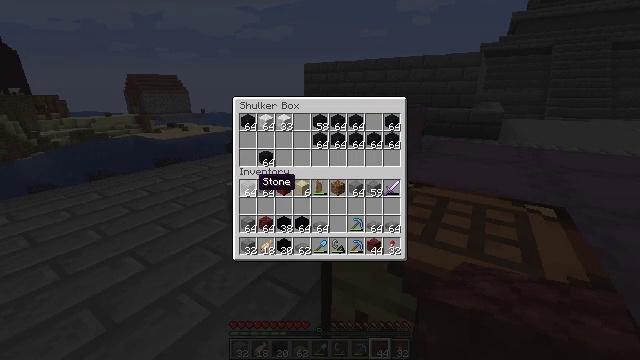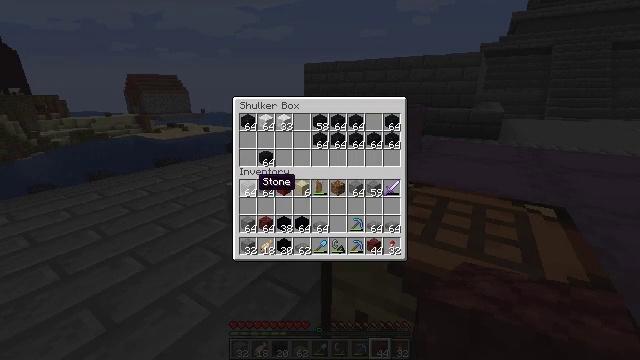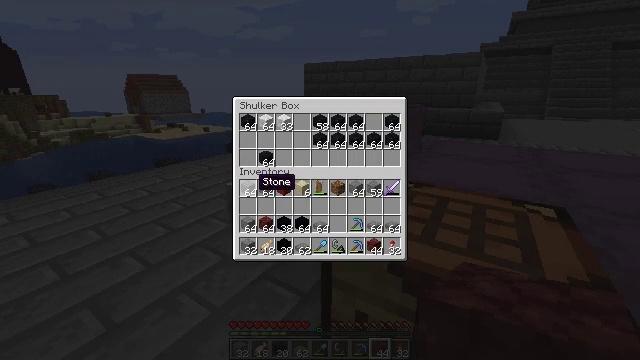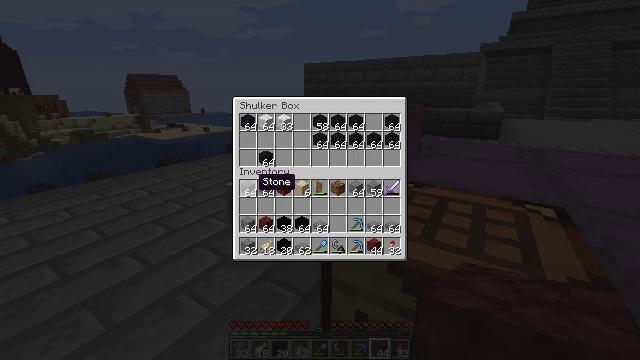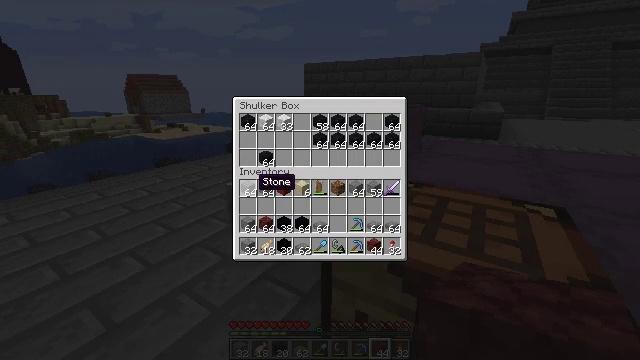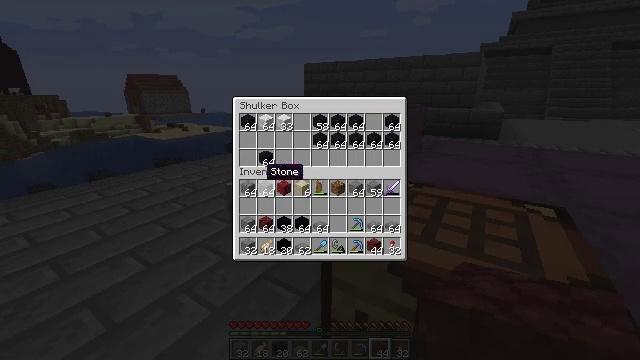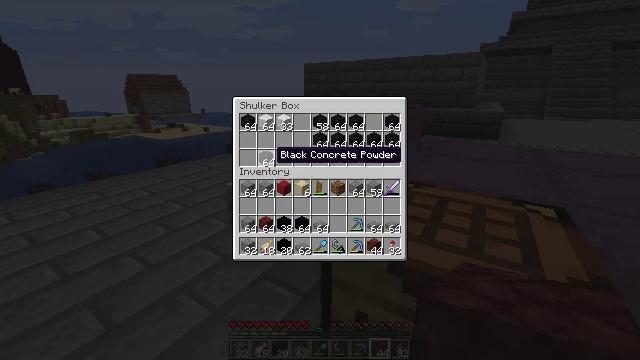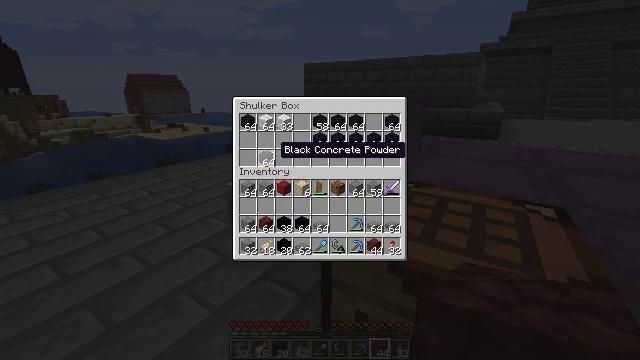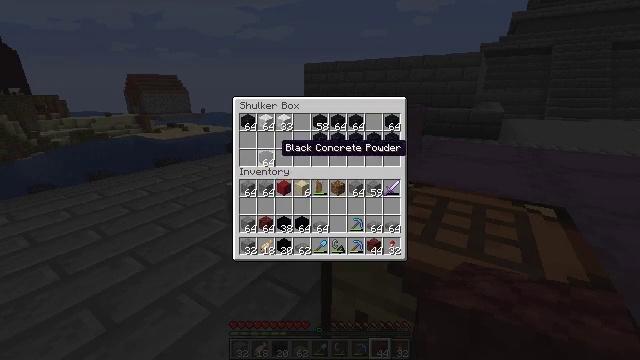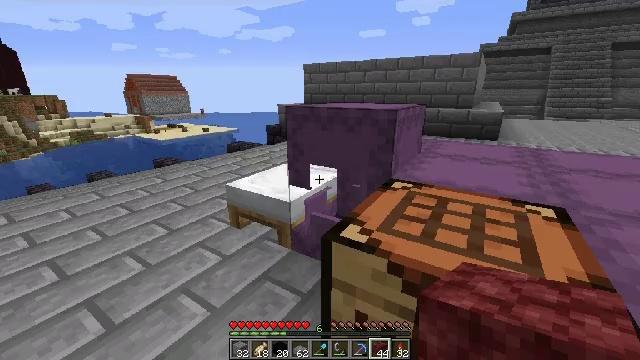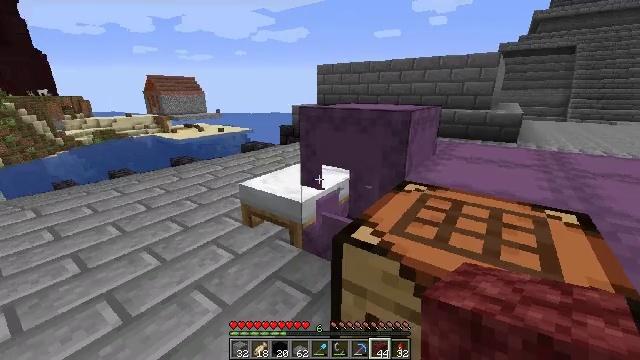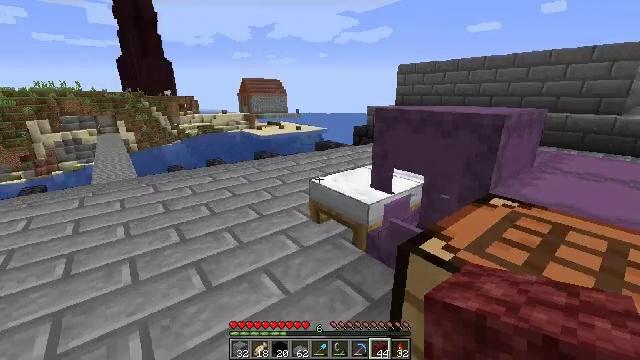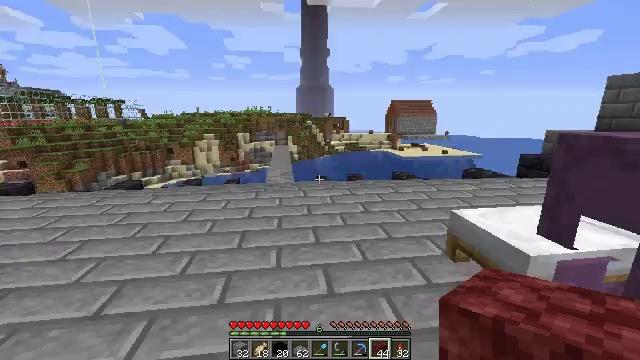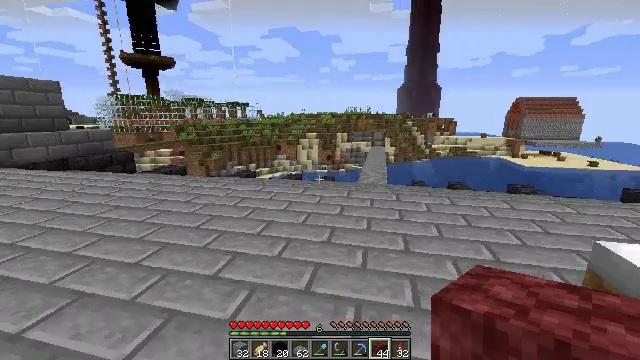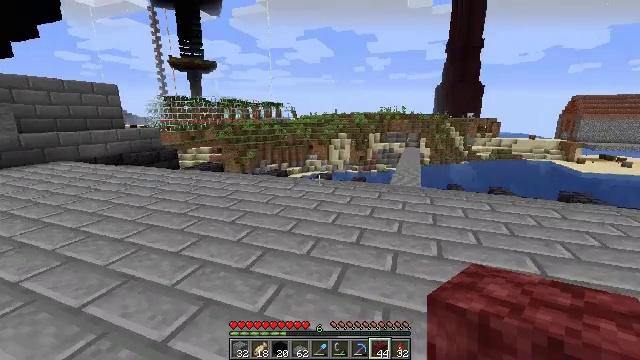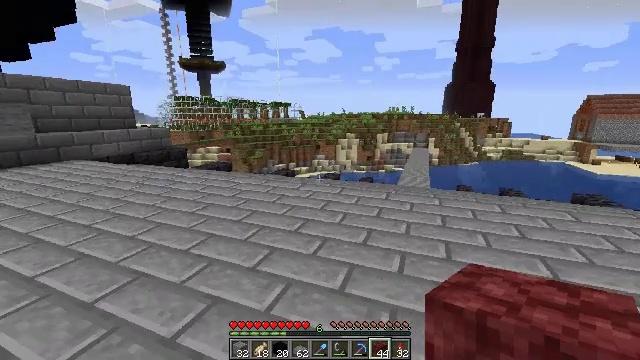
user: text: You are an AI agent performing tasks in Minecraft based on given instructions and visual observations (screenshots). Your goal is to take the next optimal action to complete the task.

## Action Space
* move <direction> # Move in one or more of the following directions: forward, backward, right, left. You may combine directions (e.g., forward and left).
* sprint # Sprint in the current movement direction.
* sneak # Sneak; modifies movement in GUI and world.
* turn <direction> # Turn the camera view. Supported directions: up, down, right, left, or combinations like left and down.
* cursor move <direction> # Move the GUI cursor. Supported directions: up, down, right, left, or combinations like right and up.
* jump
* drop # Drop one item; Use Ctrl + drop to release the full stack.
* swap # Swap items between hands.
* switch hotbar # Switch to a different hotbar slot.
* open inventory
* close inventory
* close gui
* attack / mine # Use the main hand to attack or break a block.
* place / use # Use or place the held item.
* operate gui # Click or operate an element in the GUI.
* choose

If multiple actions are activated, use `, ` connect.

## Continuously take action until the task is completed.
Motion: motion action
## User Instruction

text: Prepare materials in the crafting table to craft white concrete powder.
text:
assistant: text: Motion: no_op
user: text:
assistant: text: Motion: no_op
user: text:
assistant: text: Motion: no_op
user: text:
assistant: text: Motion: no_op
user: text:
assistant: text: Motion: cursor move right and up
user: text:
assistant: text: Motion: cursor move right and up
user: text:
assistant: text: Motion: no_op
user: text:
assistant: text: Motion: no_op
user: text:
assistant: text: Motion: no_op
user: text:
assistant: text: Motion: turn left, close gui
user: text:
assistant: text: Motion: turn left
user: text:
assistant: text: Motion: turn left and up
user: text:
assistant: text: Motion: turn left
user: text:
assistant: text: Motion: turn left
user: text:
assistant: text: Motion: turn left
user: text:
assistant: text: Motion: turn left
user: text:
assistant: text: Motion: no_op
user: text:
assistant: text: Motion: move forward
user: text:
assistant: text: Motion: move forward
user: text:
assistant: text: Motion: no_op
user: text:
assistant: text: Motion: no_op
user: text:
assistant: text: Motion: move forward
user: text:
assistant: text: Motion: move forward
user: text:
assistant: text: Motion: move forward
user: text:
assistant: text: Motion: move forward
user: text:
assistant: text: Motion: move forward
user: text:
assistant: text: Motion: move forward
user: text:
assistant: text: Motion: move forward, turn right
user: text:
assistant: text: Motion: move forward, turn right and up
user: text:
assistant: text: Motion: move forward, turn right